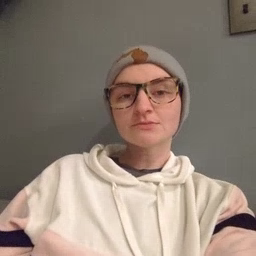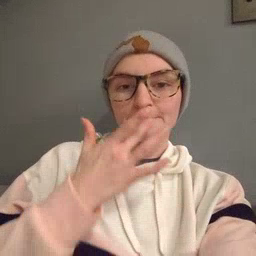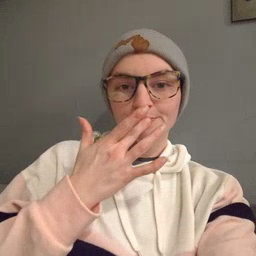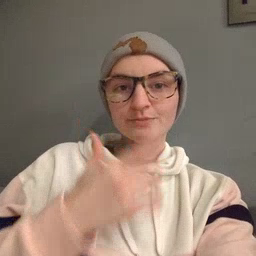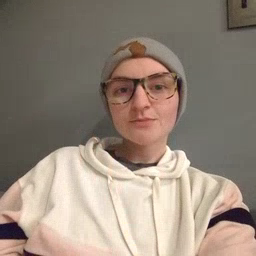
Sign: taste